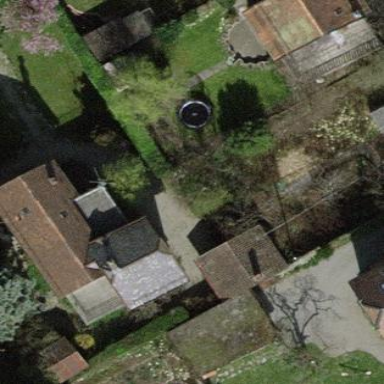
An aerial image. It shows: Garden enclosed by fence.